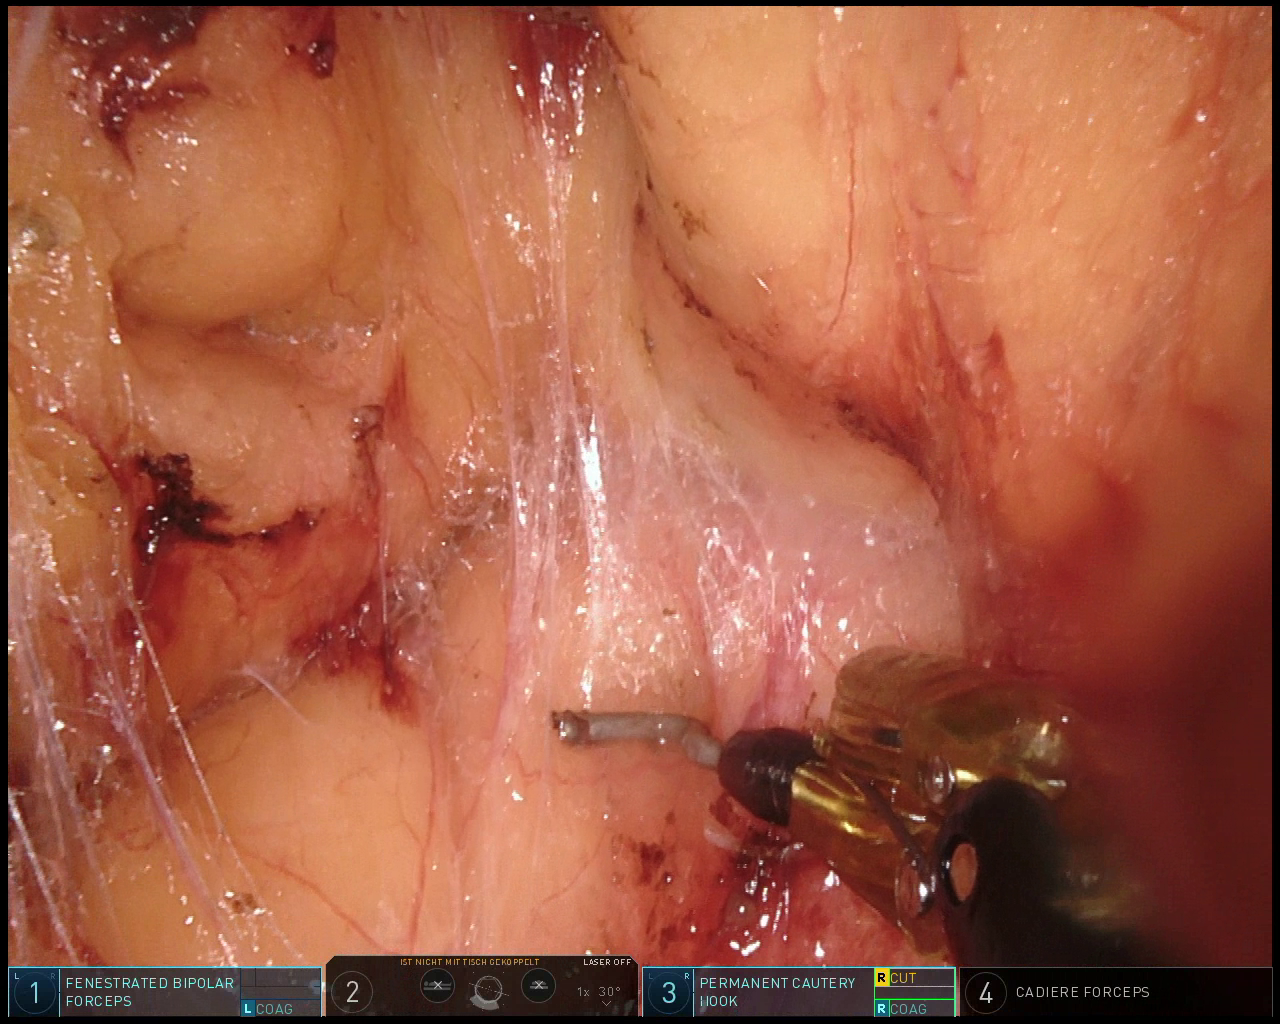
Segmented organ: pancreas
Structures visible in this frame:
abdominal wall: no
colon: no
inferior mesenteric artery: no
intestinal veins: no
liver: no
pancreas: yes
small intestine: no
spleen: no
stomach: no
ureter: no
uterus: no
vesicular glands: no